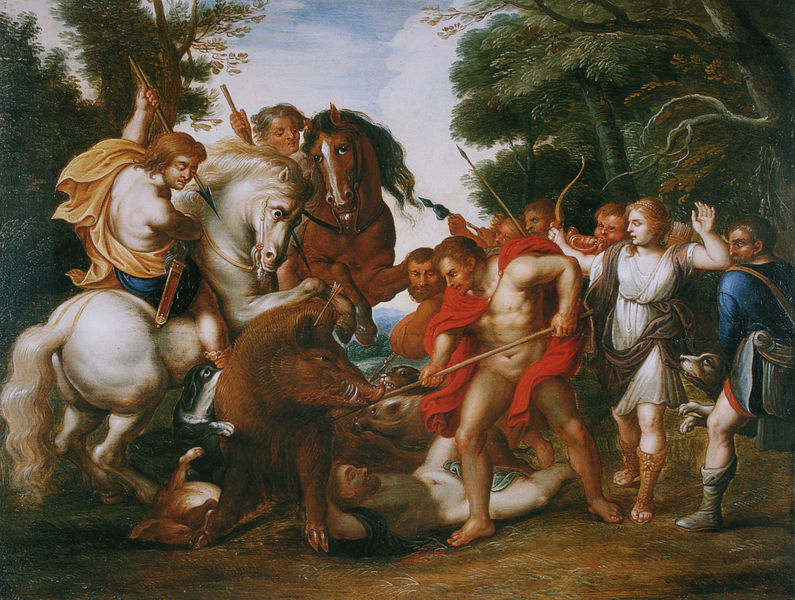
Titel: Die kalydonische Eberjagd (Kopie nach Peter Paul Rubens)
Künstler: Balthasar Beschey
Standort: Mainz
Institution: Landesmuseum
Schlagwörter: akt, baum, blau, blätter, gemälde, gruppe, held, himmel, kampf, laub, mann, nackt, rubens, umhang, wasser, weiß, wolken, bäume, grün, landschaft, menschen, ocker, sand, bewegung, braun, frau, grau, männer, schwarz, hund, hunde, rot, tier, tiere, tuch, weg, beige, bart, augen, böse, messer, tod, toter, horn, öl, erde, horizont, natur, wind, boden, mantel, blässe, renaissance, wald, pferd, pferde, reiter, fell, mähne, schweif, liegen, bogen, italien, ölgemälde, angst, gewalt, krieg, schlacht, wild, lanze, halbnackt, scheide, barfuss, blut, schwein, lichtung, gefahr, schwert, uniform, waffen, soldat, waffe, stiefel, tasche, mythologie, tizian, göttin, gruppenbild, ritter, jagd, rüstung, schimmel, sieg, zähne, jäger, waldboden, nüstern, mythos, dolch, sturz, brauner, antikisierend, lanzen, jagdhunde, speer, speere, töten, meute, wildschwein, gamaschen, herkules, gestürzt, pfeil, beissen, gefallen, stechen, diana, eber, jagen, pfeile, aufbäumen, spee, verwundung, keiler, sau, hauer, spieß, jgd, sperre, stoßen, spieße, naxkt, wildsau, abtikisierend, messerscheide, sauspieß, sringen, todesstoss, wilödschwein, gestürtzt, saufeder, woldschwein, pferde wildschwein, ritter pferde